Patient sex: M
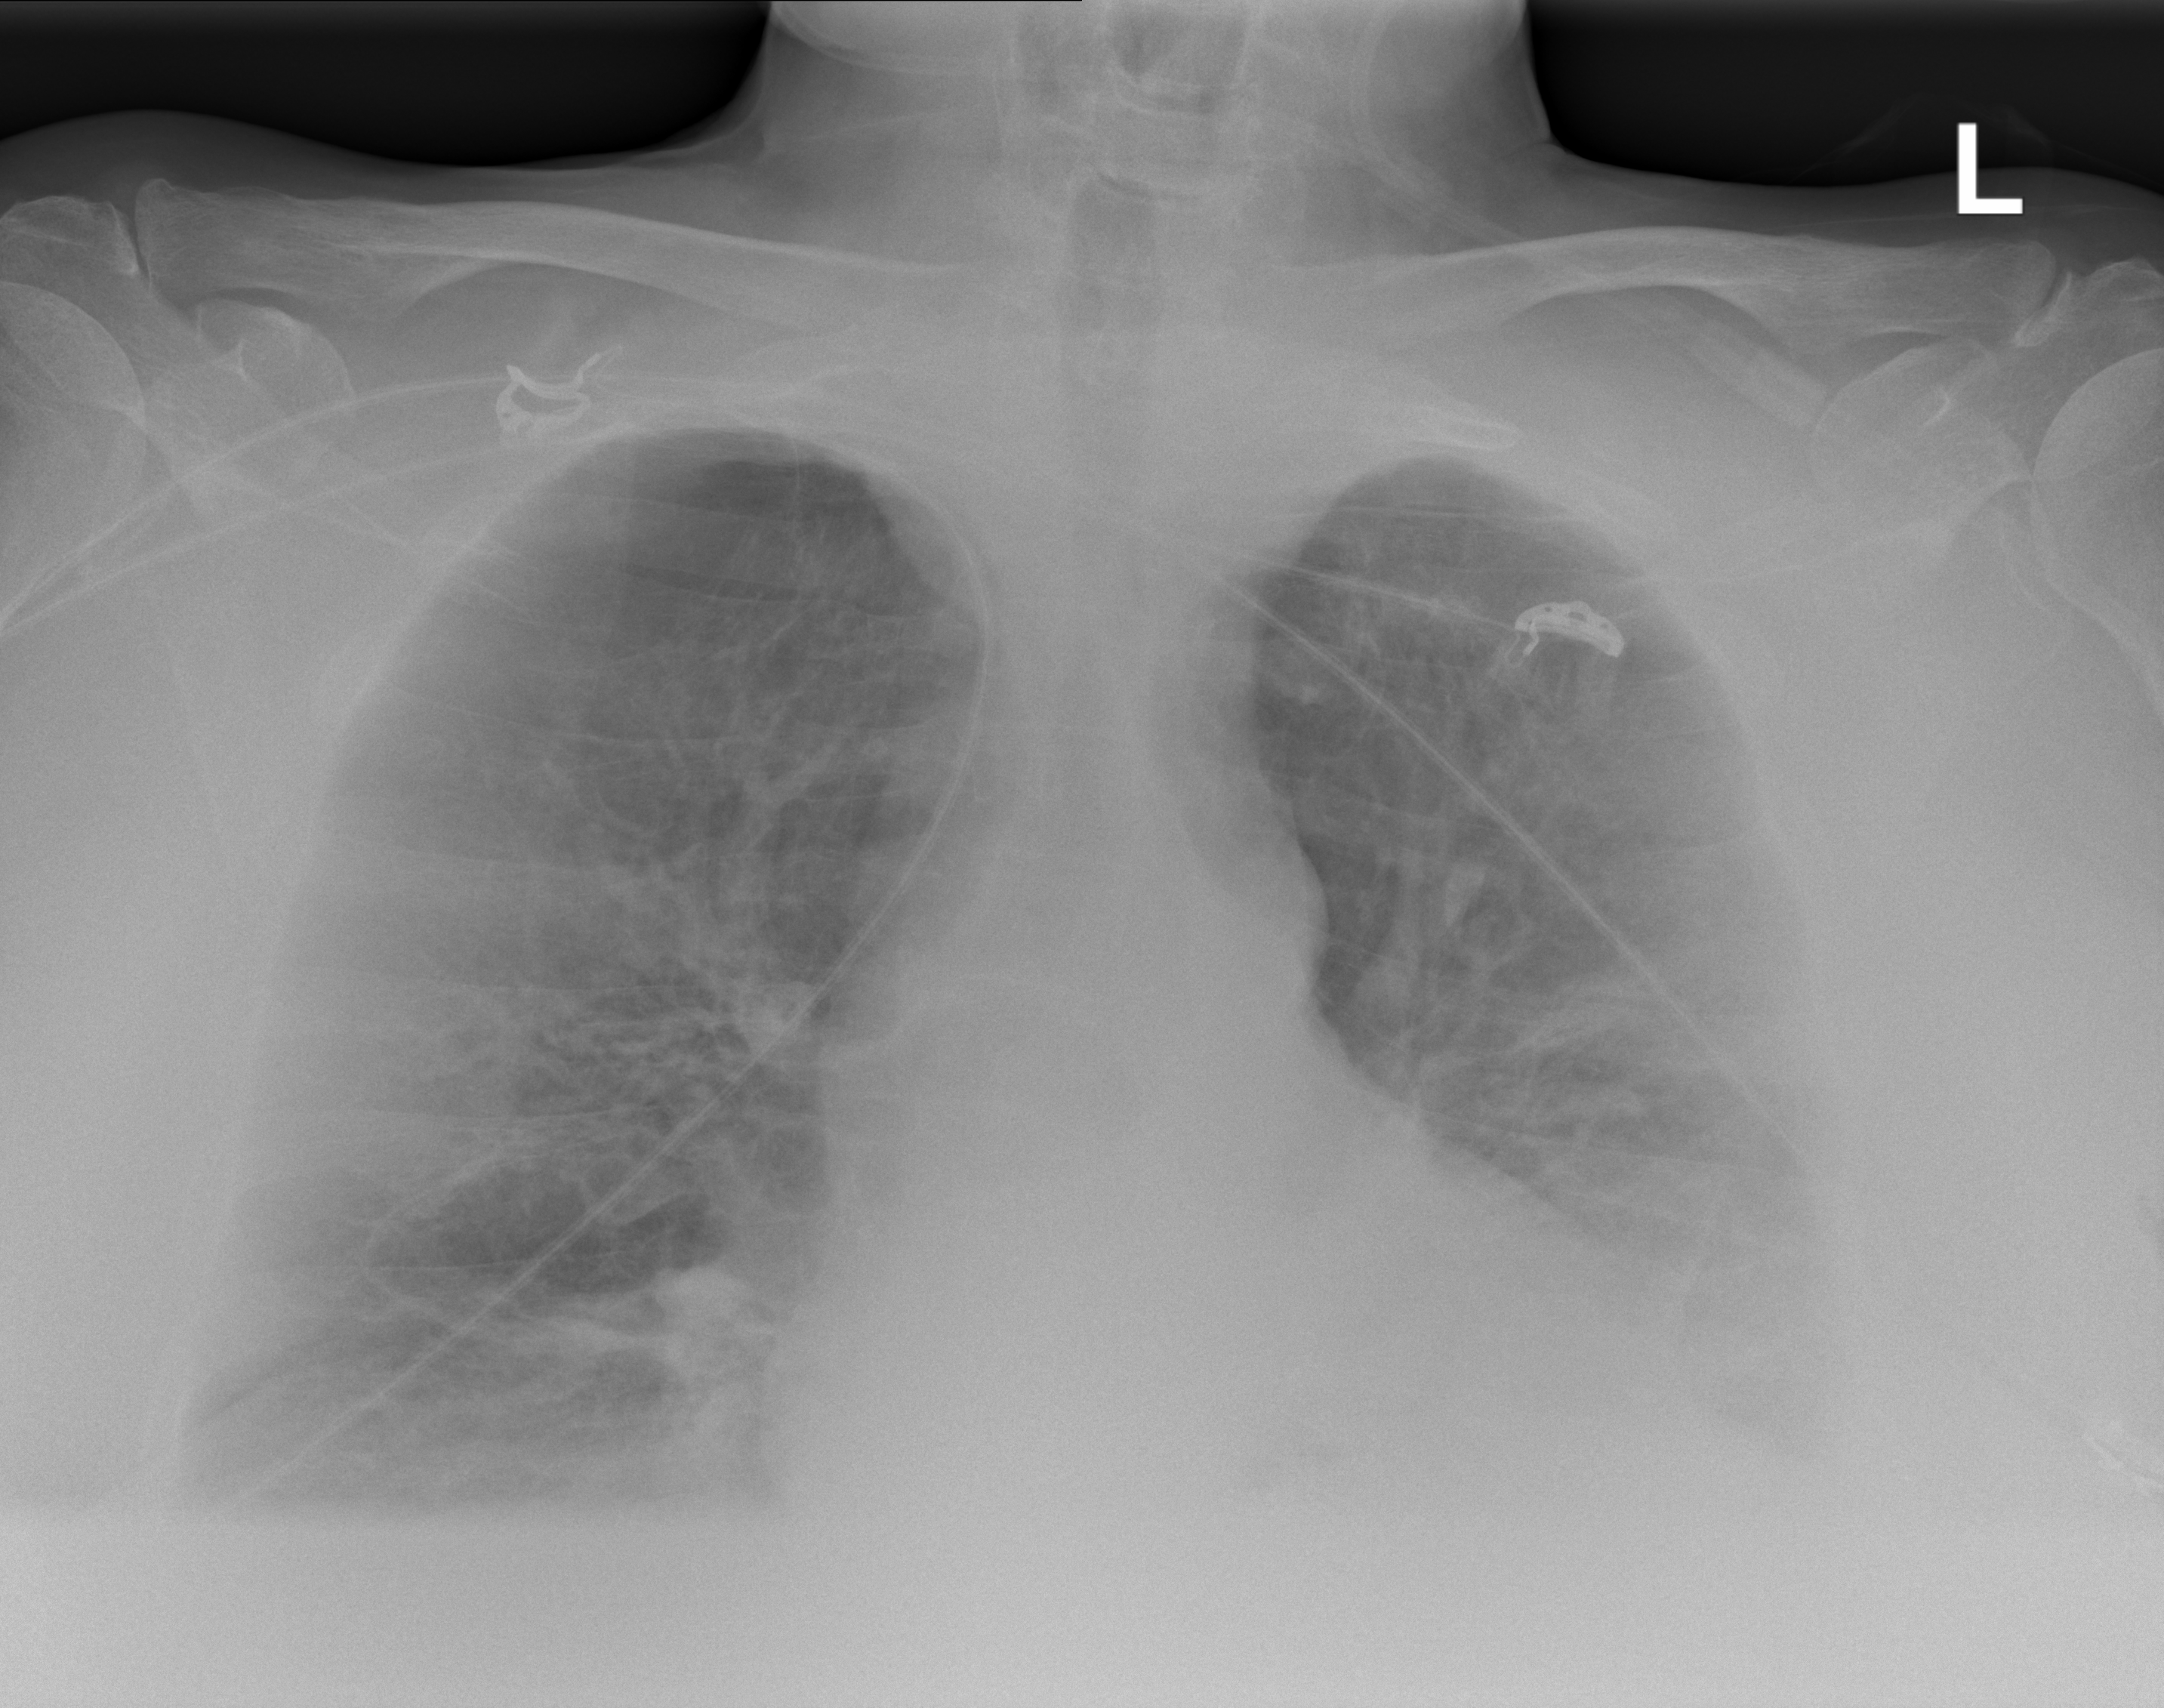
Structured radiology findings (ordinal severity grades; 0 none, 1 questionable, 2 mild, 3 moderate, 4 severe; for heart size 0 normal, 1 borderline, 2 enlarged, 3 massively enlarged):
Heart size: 0
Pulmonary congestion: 3
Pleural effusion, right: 0
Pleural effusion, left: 2
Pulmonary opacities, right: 2
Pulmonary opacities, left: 2
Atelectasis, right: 2
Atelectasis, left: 2